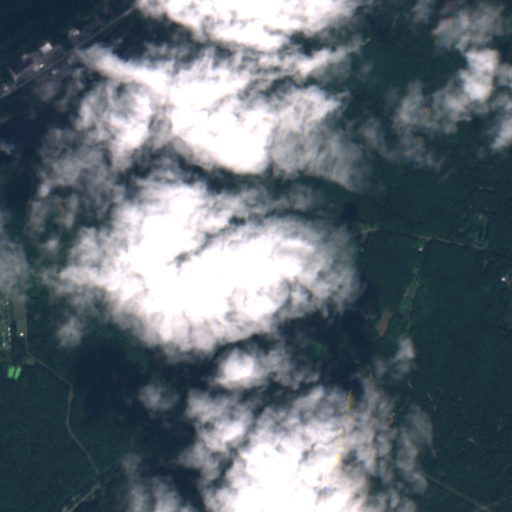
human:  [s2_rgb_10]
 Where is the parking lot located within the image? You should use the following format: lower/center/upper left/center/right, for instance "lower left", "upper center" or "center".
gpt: The parking lot is located in the upper left of the image.
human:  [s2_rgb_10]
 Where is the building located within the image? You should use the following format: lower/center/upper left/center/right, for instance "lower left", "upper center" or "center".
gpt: The building is located in the upper left of the image.
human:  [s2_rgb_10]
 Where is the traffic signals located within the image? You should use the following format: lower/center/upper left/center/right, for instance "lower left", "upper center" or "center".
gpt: The traffic signals is located in the upper left of the image.
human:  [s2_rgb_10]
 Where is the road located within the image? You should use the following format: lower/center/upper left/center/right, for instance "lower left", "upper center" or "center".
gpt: There is no road in the image.